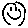
Label: smiley face